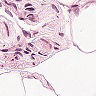
Metastatic tissue present: no